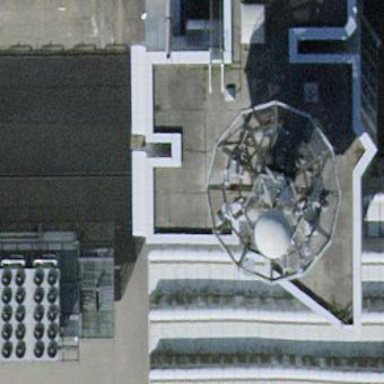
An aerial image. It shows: View of roof of building.